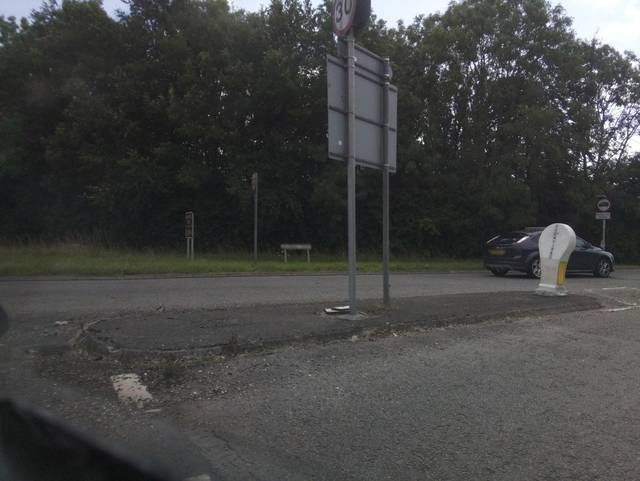
Region: United Kingdom
Coordinates: 50.869, -2.149